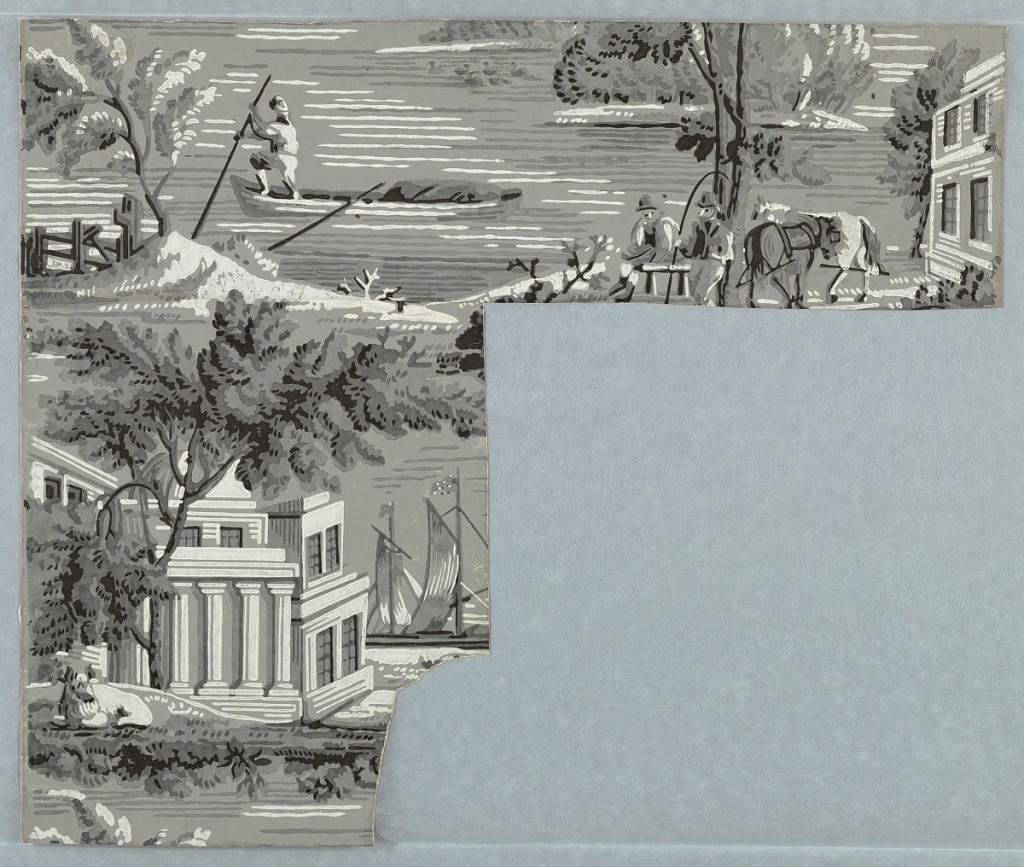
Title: Sidewall
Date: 1840–60
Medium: Block-printed
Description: L-shaped portion of a paper with repeating figured scenes: house and ship, boatman, and teamsters at rest. A complete width of paper.